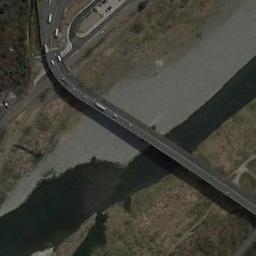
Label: bridge